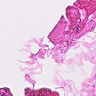
Metastatic tissue present: no